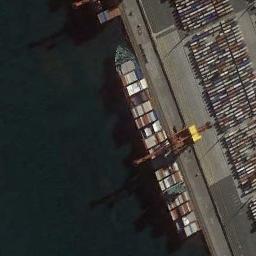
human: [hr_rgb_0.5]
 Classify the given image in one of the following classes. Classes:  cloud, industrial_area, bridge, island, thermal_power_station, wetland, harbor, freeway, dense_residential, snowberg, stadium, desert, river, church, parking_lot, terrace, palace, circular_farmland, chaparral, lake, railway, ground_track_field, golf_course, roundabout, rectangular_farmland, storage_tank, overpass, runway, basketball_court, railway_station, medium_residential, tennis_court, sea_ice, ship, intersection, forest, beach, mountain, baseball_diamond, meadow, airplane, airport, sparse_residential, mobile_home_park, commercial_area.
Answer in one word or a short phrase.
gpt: ship